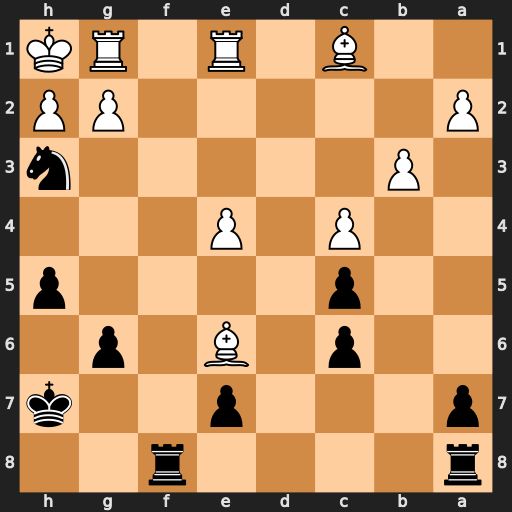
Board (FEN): r4r2/p3p2k/2p1B1p1/2p4p/2P1P3/1P5n/P5PP/2B1R1RK
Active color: b
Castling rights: -
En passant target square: -
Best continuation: Nf2#